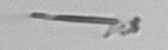
Label: fiber_TAG_external_detritus